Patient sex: M
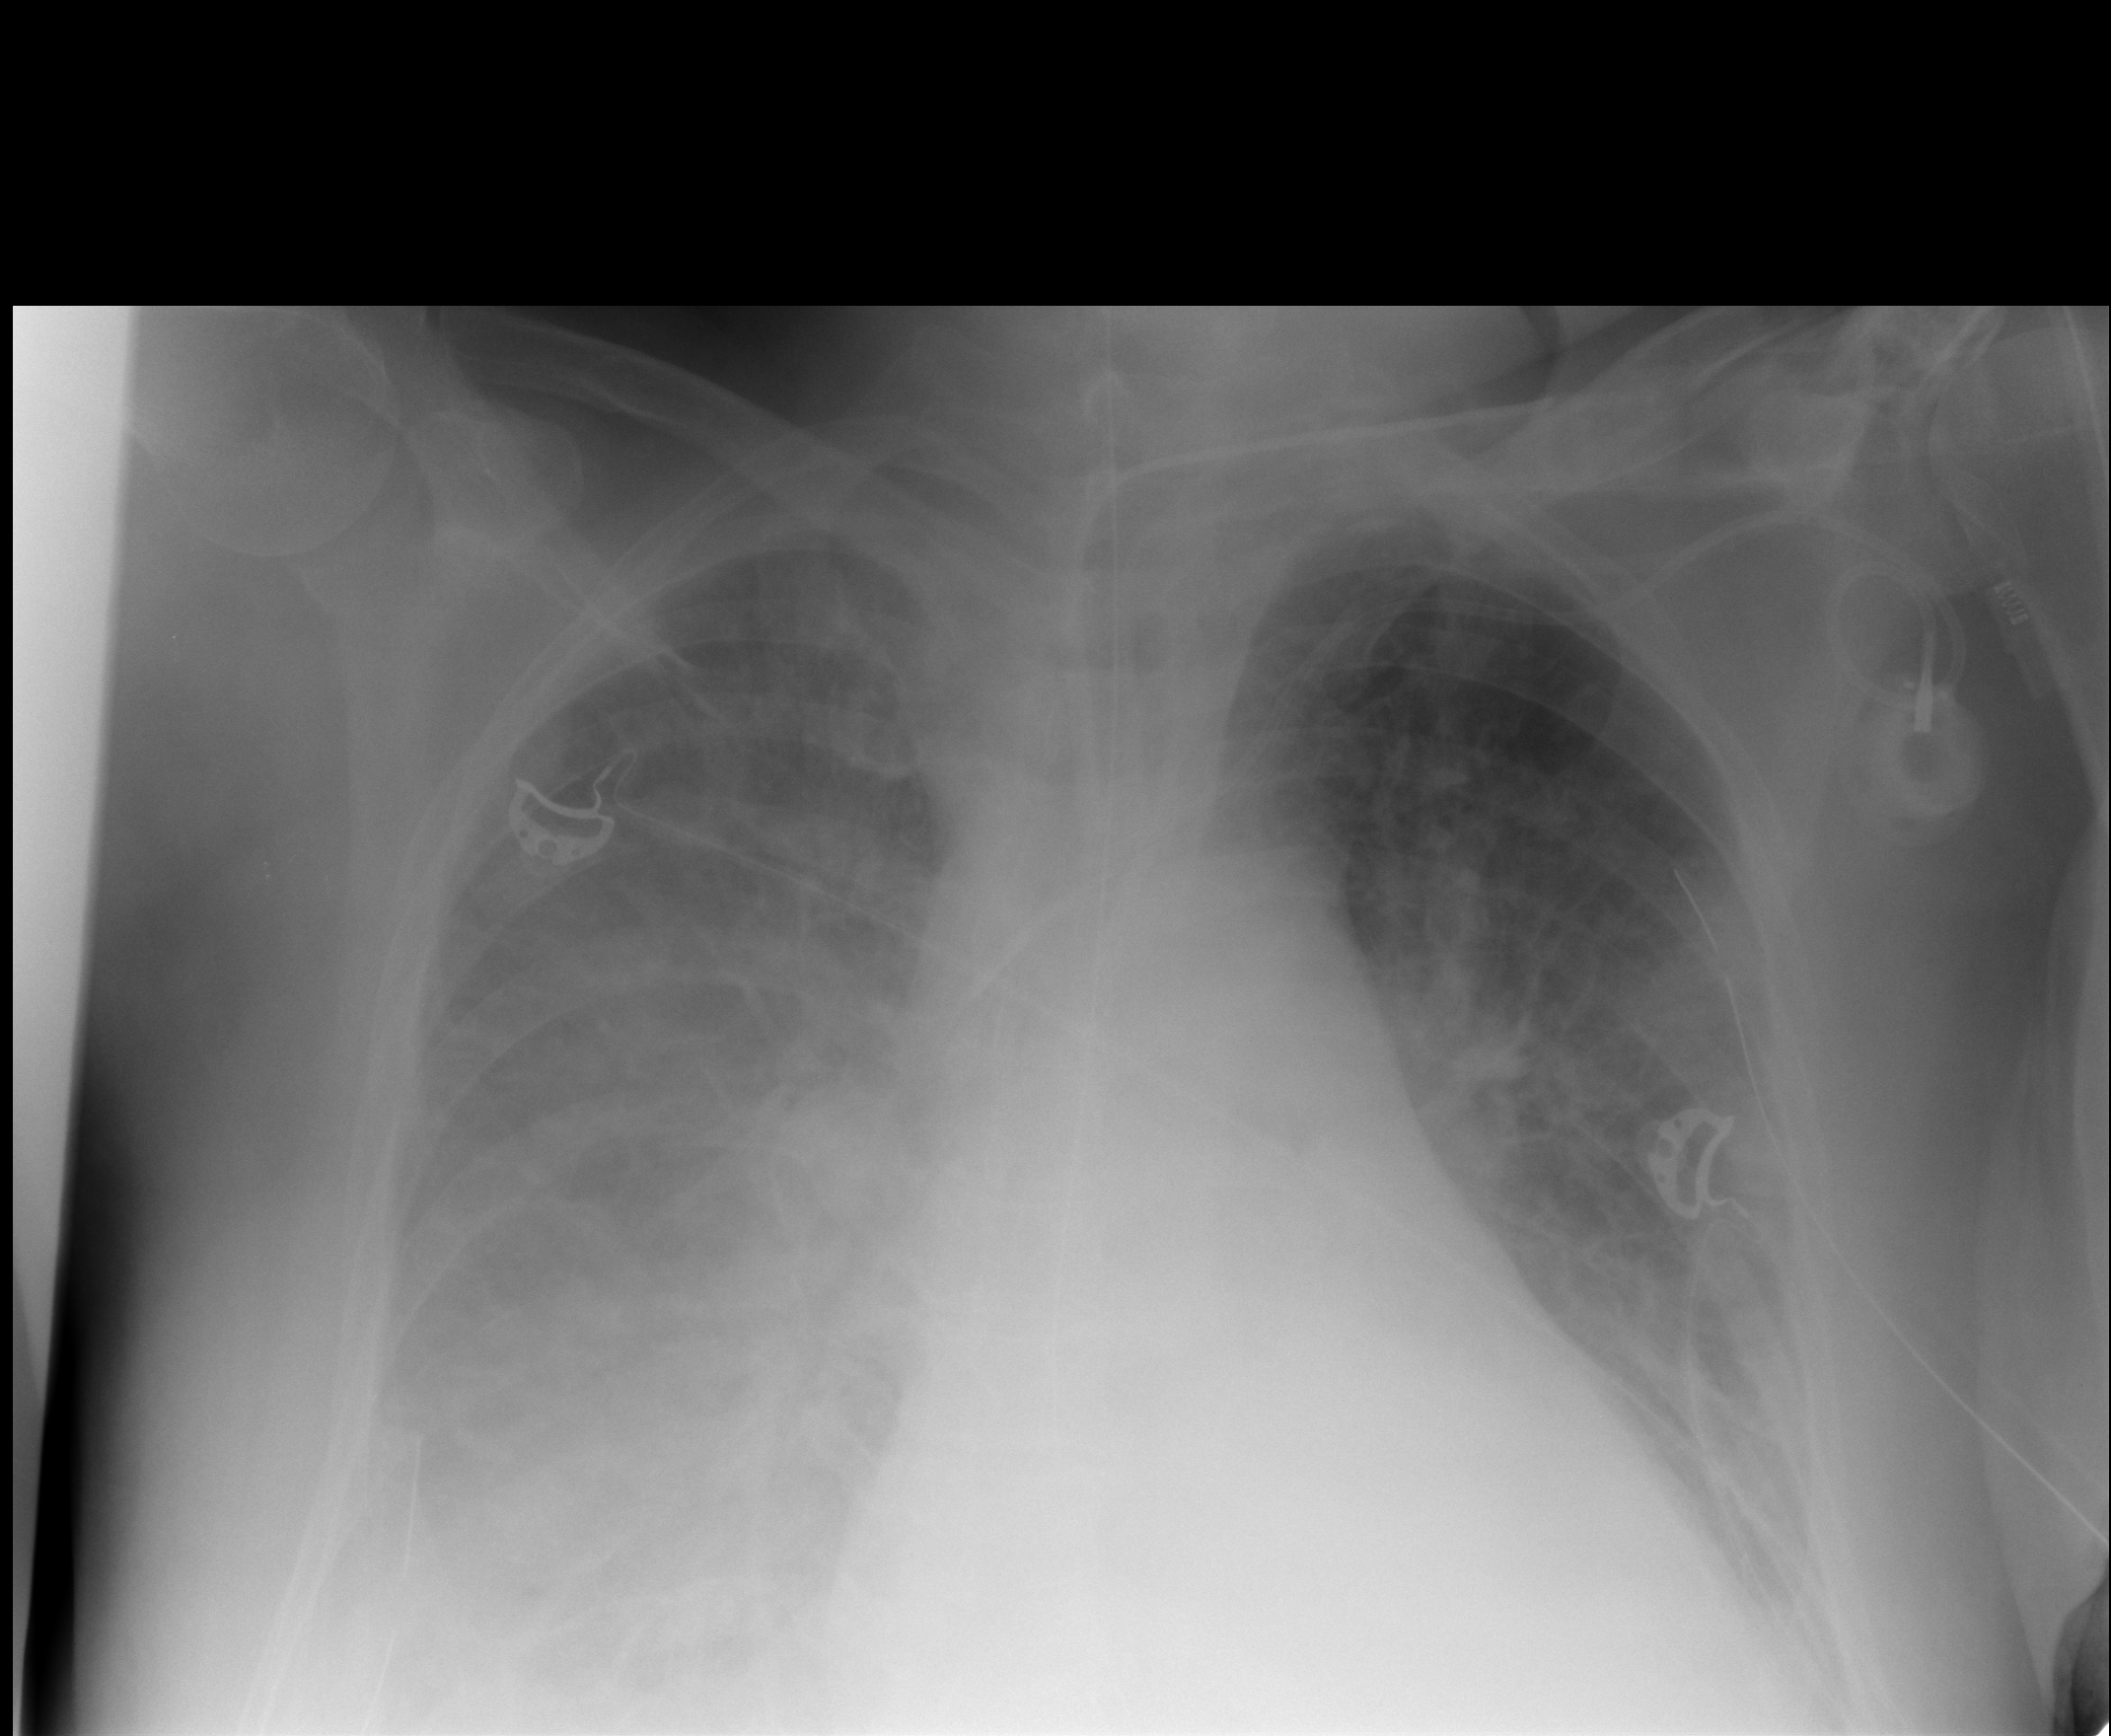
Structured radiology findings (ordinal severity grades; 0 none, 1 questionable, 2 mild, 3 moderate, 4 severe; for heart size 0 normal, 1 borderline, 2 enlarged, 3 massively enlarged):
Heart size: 2
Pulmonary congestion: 3
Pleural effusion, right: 3
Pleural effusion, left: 2
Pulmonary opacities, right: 3
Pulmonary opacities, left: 2
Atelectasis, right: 3
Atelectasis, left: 2